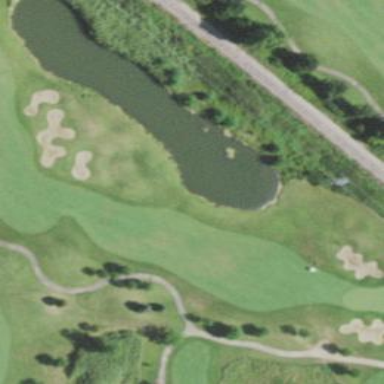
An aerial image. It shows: Scenic view of water hazard on golf course. The natural water feature adds beauty to the landscape.